Question: I am creating yet another version of pong. This one uses 3 paddles for each person. I have spent almost two hours trying to figure out why the two other paddles are not detecting when the ball strikes the paddle. The original (top) paddle does detect the hit and properly updates the hit counter. I have tried separate 'if' statements, 'else if' statements etc., with no success. I created three Y variables to detect the position of all three paddles still no luck.
Any suggestions?
'''
import java.awt.Point;
public class box {
private int xTopLeft, yTopLeft, width, height;
int xBall, yBall;
private int radius = 5;
int xBallVel, yBallVel;
int VELOCITY_MAG =5;
public Point ballLoc = new Point();
private int paddleY;
private int paddleYP2;
private int paddleYP3;
private int paddleWidth = 20;
private int paddleWidth2 = 20;
private int paddleWidth3 = 20;
int hitCount = 0;
int missCount = 0;
private boolean updating=true;
public int getBallRadius()
{
return radius;
}
public Point getBallLoc()
{
ballLoc.x = xBall;
ballLoc.y = yBall;
return ballLoc;
}
public box(int x, int y, int w, int h)
{
xTopLeft =x;
yTopLeft = y;
width =w;
height = h;
createRandomBallLocation();
}
public void updatePaddle(int y)
{
paddleY = y;
}
public void updatePaddleP2(int yp2)
{
paddleYP2 = yp2;
}
public void updatePaddleP3(int yp3)
{
paddleYP3 = yp3;
}
public int getPaddleWidth()
{
return paddleWidth ;
}
public int getPaddleWidth2()
{
return paddleWidth2 ;
}
public int getPaddleWidth3()
{
return paddleWidth3 ;
}
public int getPaddleY()
{
System.out.println(paddleY);
return paddleY;
}
public int getPaddleP2()
{
System.out.println(paddleYP2);
return paddleYP2;
}
public int getPaddleP3()
{
return paddleYP3;
}
public int getHitCount()
{
return hitCount;
}
public int getMissCount()
{
return missCount;
}
public int velMag()
{
return VELOCITY_MAG;
}
public void update()
{
if (!updating) return;
xBall = xBall + xBallVel;
yBall = yBall + yBallVel;
if (xBall + radius >= xTopLeft+width && xBallVel>=0)
if ((yBall >= paddleY-paddleWidth && yBall <= paddleY + paddleWidth)
|| (yBall >= paddleYP2-paddleWidth2 && yBall <= paddleYP2 + paddleWidth2 )
|| (yBall >= paddleYP3-paddleWidth3 && yBall <= paddleYP3 + paddleWidth3 ))
{
// hit paddles
xBallVel = - xBallVel;
hitCount++;
}
else if (xBall+radius >= xTopLeft + width)
{
xBallVel = - xBallVel;
}
if (yBall+radius >= yTopLeft + height && yBallVel >= 0)
{
yBallVel = - yBallVel;
}
if (yBall-radius <= yTopLeft && yBallVel <=0)
{
yBallVel = - yBallVel;
}
if (xBall-radius <= xTopLeft && xBallVel <= 0)
{
xBallVel = - xBallVel;
}
}
public void createRandomBallLocation()
{
xBall = xTopLeft + radius +
(int)((width-2*radius)*Math.random());
yBall = yTopLeft + radius +
(int)((height-2*radius)*Math.random());
xBallVel = velMag();
yBallVel = velMag();
}
}
import java.awt.*;
import javax.swing.*;
import java.awt.event.*;
import java.awt.Color;
import java.awt.Font;
import java.awt.Graphics;
import java.awt.Point;
import java.awt.event.MouseEvent;
import java.awt.image.BufferStrategy;
public class Pong extends JFrame
implements Runnable{
box box = null;
int top, left, width, height;
final int LINE_THICKNESS = 5;
Graphics bufferGraphics;
int sleep=25;
public Pong(String name)
{
super(name);
int windowWidth = 1024;
int windowHeight =768;
this.setSize(windowWidth, windowHeight);
this.setResizable(false);
this.setLocation(400, 150);
this.setVisible(true);
this.createBufferStrategy(4);
MyMouseClick mmc = new MyMouseClick();
addMouseListener(mmc);
MyMouseMotion mmm = new MyMouseMotion();
addMouseMotionListener(mmm);
setDefaultCloseOperation(JFrame.EXIT_ON_CLOSE);
Thread thread = new Thread(this);
thread.start();
}
public void run()
{
while(true)
{
try
{
if (box != null)
{
box.update();
repaint();
}
Thread.sleep(sleep);
}
catch (InterruptedException e)
{}
}
}
public void paint(Graphics g)
{
BufferStrategy bf = this.getBufferStrategy();
g = bf.getDrawGraphics();
Dimension d = getSize();
if (box ==null)
{
Insets insets = getInsets();
left = insets.left;
top = insets.top;
width = d.width-left - insets.right;
height = d.height - top - insets.bottom;
box = new box(left, top, width, height);
}
g.fillRect(0,0, d.width, d.height);
g.setColor(Color.BLUE);
g.setFont(new Font("Arial", 20, 30));
g.drawString("Hits: "+box.getHitCount(), 20, 60);
g.setColor(Color.red);
g.setFont(new Font("Arial", 20, 30));
g.drawString("Misses: "+box.getMissCount(), 20, 380);
g.fillRect(left, top, left+width, LINE_THICKNESS); // top of box
g.setColor(Color.white);
g.fillRect(left, top+height, left+width, LINE_THICKNESS); // bottom of box
g.drawLine(left, top, left, top+height); // left of box
g.drawLine(left+width, top, left+width, top+height); // right side
Point ballLoc = box.getBallLoc();
int radius = box.getBallRadius();
g.fillOval(ballLoc.x - radius, ballLoc.y-radius, 2*radius, 2*radius);
// Draw paddles Player 1
g.setColor(Color.yellow);
int yp = box.getPaddleY();
int yp2 = box.getPaddleP2();
int yp3 = box.getPaddleP3();
int yw = box.getPaddleWidth();
int yw2 = box.getPaddleWidth2();
int yw3 = box.getPaddleWidth3();
g.fillRect(left+width-5, yp-yw, 4, 50);
g.fillRect(left+width-5, (yp2-yw2)+280, 4, 50);
g.fillRect(left+width-5, (yp3-yw3)+140, 4, 50);
bf.show();
}
// *********************** Inner classes
class MyMouseClick extends MouseAdapter
{
public void mouseClicked(MouseEvent e)
{
box = null;
repaint();
}
}
class MyMouseMotion extends MouseMotionAdapter
{
public void mouseMoved(MouseEvent e)
{
int y = e.getY();
int y2 = e.getY();
int y3 = e.getY();
if (box != null)
{
box.updatePaddle(y);
box.updatePaddleP2(y2);
box.updatePaddleP3(y3);
repaint();
}
}
}
// ************************************
public static void main(String[] args) {
Pong t = new Pong("Three Paddle Pong");
t.setVisible(true);
} // end of main
}
'''

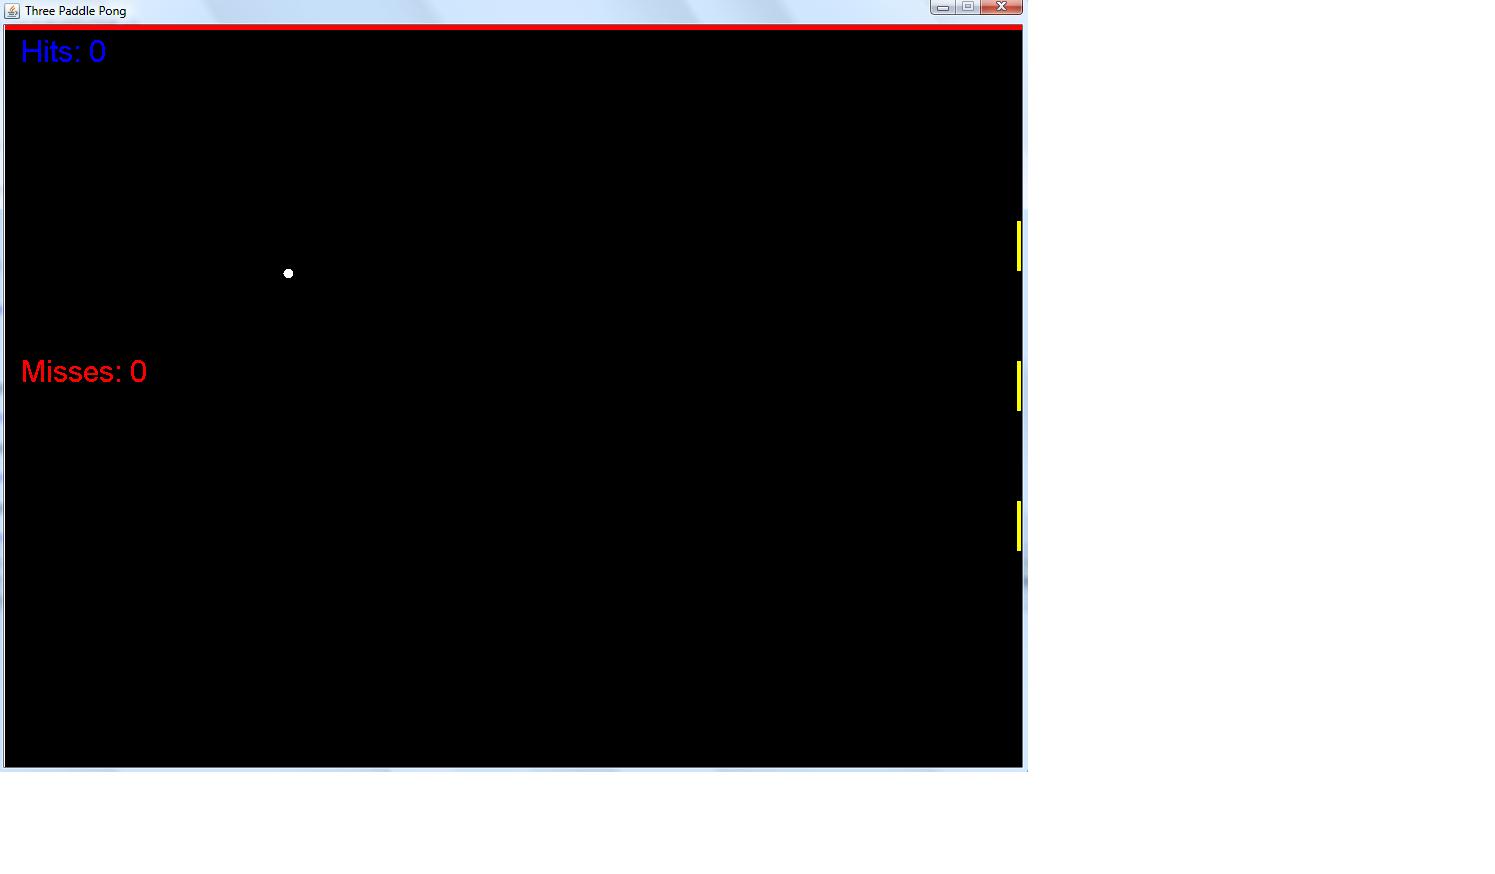
Answer: In the 'paint' method you do paint your 3 paddles at different y positions, but for the actual paddle positions, 'paddleYP?' which are used for collision detection, you just set the 3 paddles to the same 'y' in 'mouseMoved'.